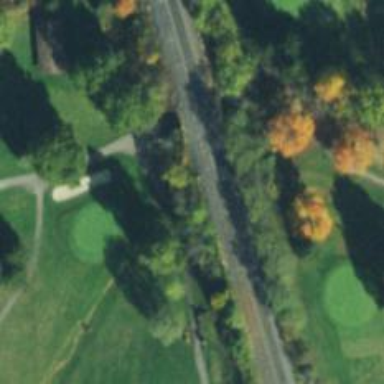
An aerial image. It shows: Path bridge on golf course.